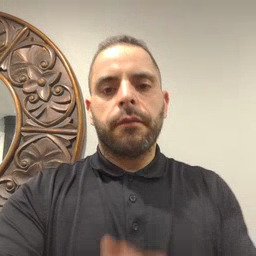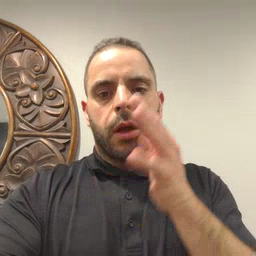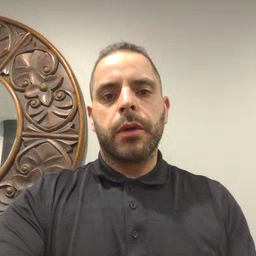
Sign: farm